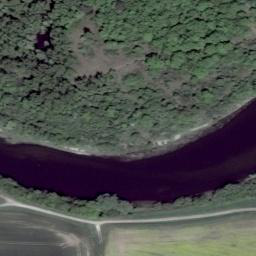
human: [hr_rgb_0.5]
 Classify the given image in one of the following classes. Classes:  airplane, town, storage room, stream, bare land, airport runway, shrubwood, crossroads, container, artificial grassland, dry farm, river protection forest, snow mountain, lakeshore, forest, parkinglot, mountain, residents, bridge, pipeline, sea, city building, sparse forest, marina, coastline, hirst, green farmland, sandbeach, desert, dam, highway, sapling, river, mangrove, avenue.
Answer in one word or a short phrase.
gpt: river